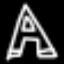
Label: The Eiffel Tower